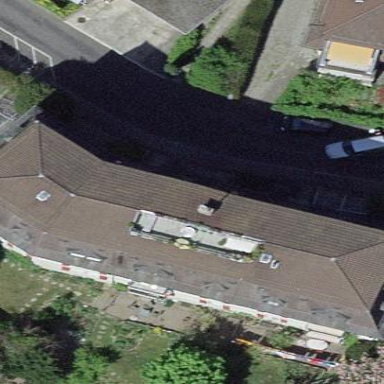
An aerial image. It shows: Apartments building with mansard roof.